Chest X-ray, AP view. Patient: 66 years old, sex M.
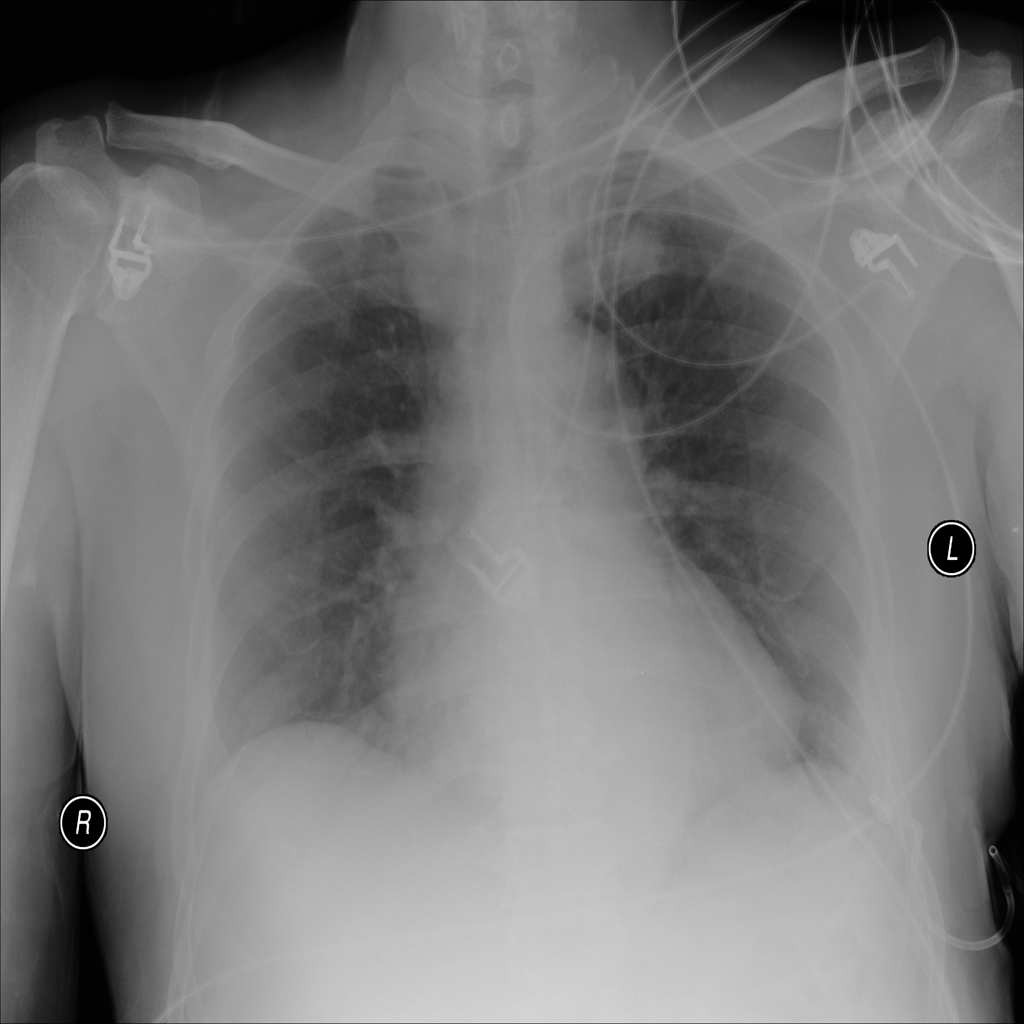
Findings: No Finding